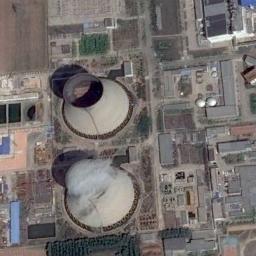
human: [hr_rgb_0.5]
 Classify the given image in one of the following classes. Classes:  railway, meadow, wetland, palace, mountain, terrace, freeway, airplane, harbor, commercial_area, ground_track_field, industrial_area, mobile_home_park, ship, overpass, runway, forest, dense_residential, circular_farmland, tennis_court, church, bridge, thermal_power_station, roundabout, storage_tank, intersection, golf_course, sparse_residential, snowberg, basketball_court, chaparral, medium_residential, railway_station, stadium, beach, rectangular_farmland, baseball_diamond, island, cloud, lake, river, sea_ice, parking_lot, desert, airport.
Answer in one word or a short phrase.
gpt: thermal_power_station